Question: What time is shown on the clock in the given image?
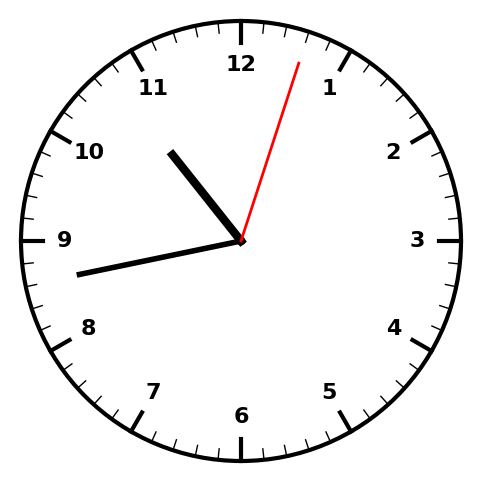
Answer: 10:43:03